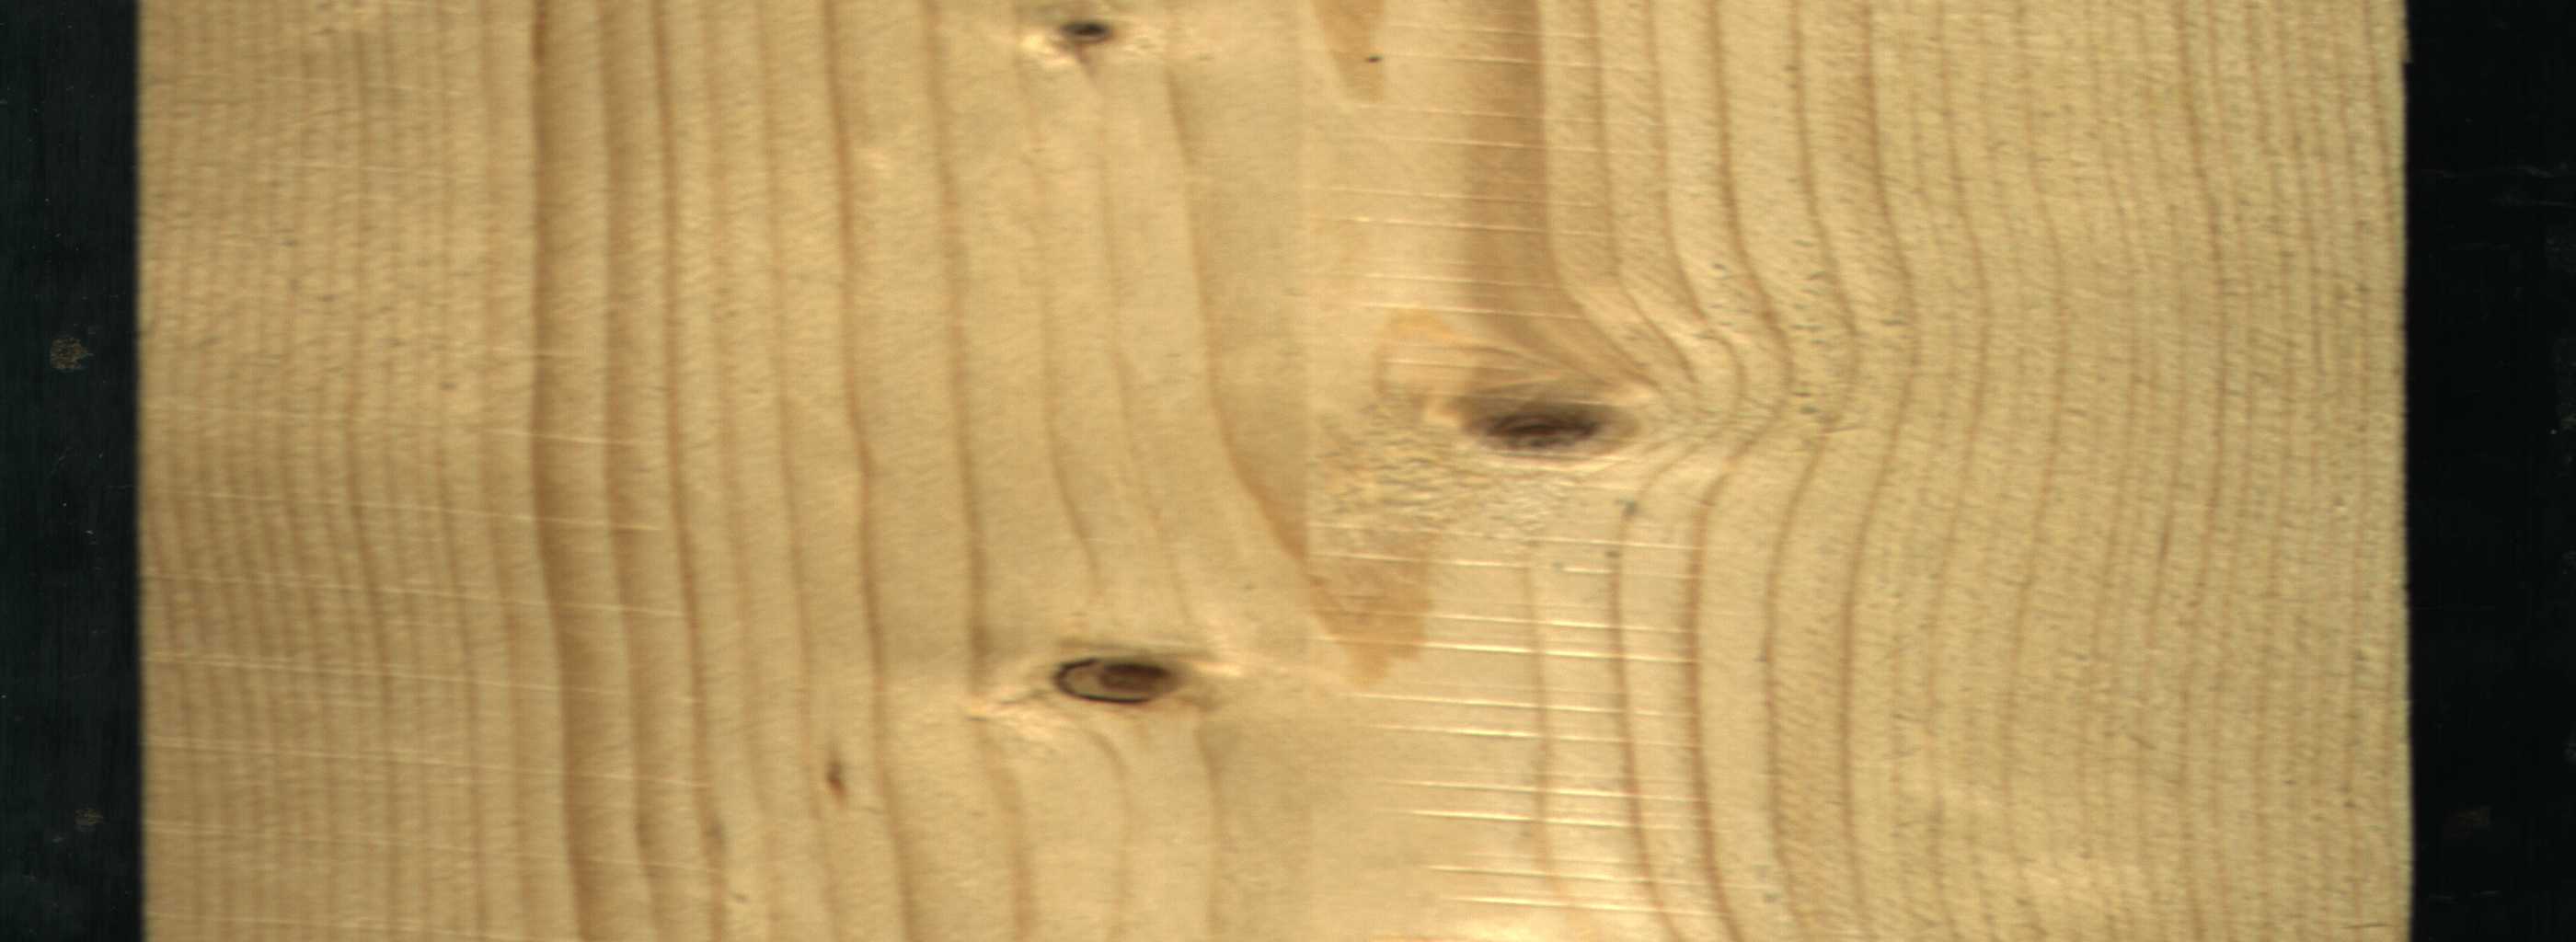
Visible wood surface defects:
Dead_Knot
Live_Knot
Live_Knot